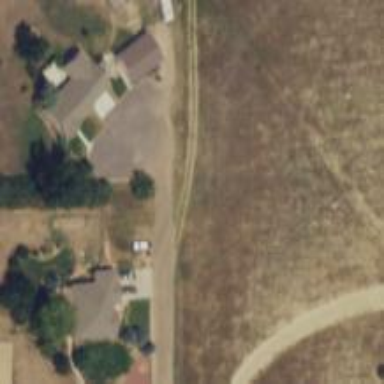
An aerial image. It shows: Driveway leading to service road.